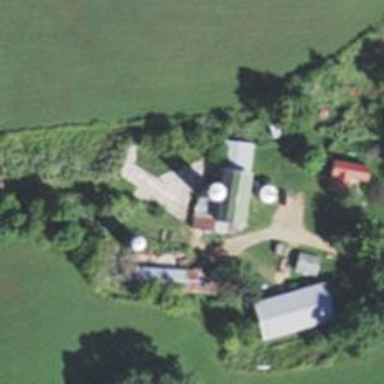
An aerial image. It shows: Silo.